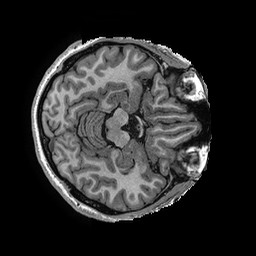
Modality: T1w
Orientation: axial
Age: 45
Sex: female
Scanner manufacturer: ge
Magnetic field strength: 3 T
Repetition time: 0.006952 s
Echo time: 0.00292 s